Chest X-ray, AP view. Patient: 9 years old, sex F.
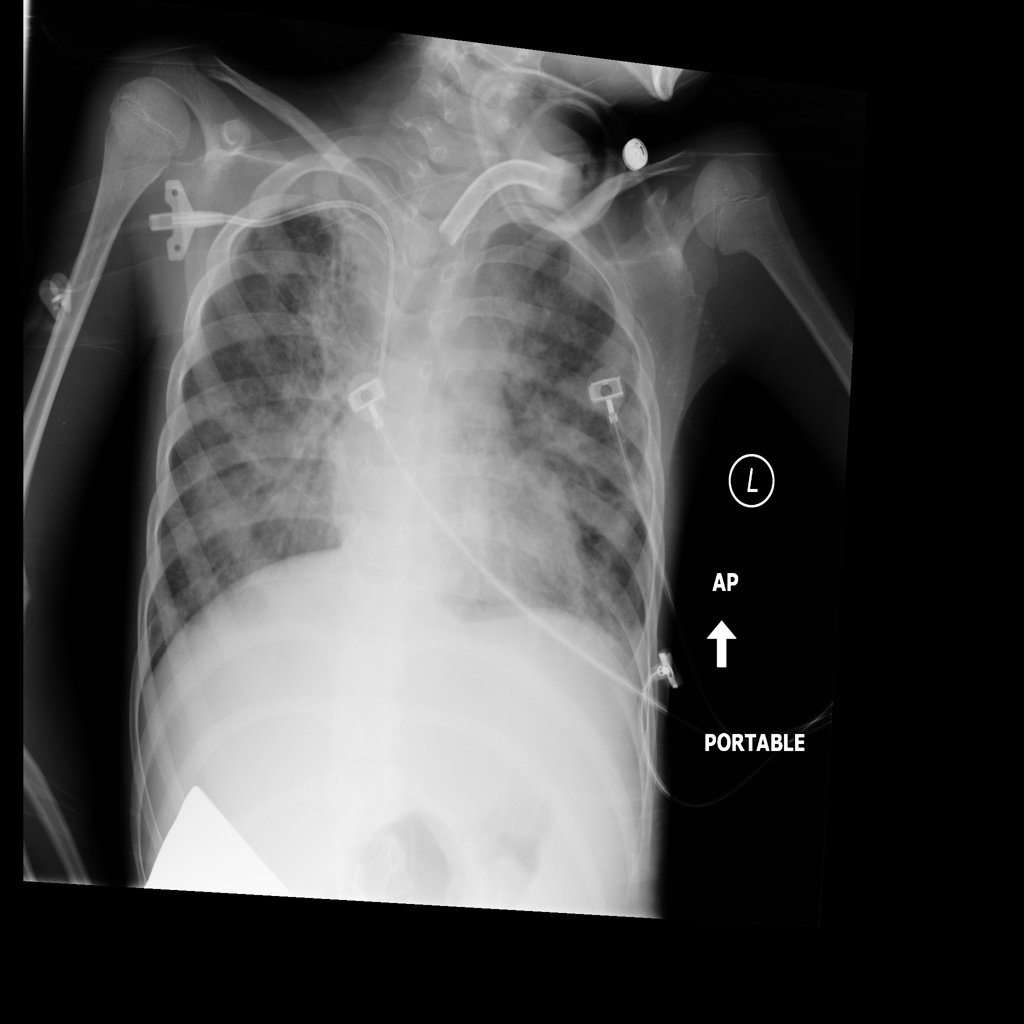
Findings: No Finding